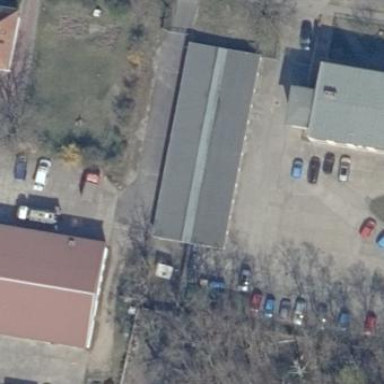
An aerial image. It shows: Group of garages.